Question: I would like to have labels on only the top part of my stacked bar plot.
Here is my data frame:
'''
#create data frame
building <- c("Burj
Khalifa", "Zifeng
Tower", "Bank of
America Tower",
"Burj Al Arab", "Emirates
Tower One", "New York
Times Tower",
"Emirates
Tower Two", "Rose Rayhaan
by Rotana", "The
Pinnacle",
"Minsheng
Bank Building")
occupiable<- c(585, 317, 235, 198, 241, 220, 213, 237, 265, 237)
nonoccupiable <- c(244, 133, 131, 124, 113, 99, 97, 96, 95, 94)
df.build <- data.frame(building, occupiable, nonoccupiable)
#melt data frame for stack bar plot
df.build2 <- melt(df.build, id.vars="building")
'''
And my stacked bar plot:
'''
#comparision true and percived values
ggplot(df.build2, aes(x=reorder(building, -value), y=value, fill=variable)) +
geom_bar(stat="identity") +
xlab("") +
ylab("") +
#geom_text(aes(label = c("29%" "30%", "36%", "39%", "32%", "31%", "31%", "29%", "29%", "28%")), size = 3, hjust = 0.5, vjust = 3, position = "stack") +
theme(legend.position="top") +
ggtitle("Porownanie wartosci prawdziwych i odczuwalnych")
'''

I would like to have labels like this in 'geom_text()' in my code for plotting (height of blue bar/height of whole bar). It should be placed in the blue area. How can I do it?
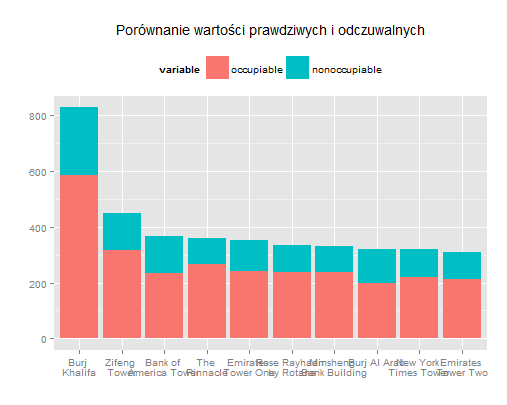
Answer: Another solution (I also changed the angle of the x-axis text):
'''
# creating percentage variables
df.build$occ.perc <- round(df.build$occupiable / (df.build$occupiable + df.build$nonoccupiable) * 100)
df.build$nonocc.perc <- round(df.build$nonoccupiable / (df.build$occupiable + df.build$nonoccupiable) * 100)
# melt data frame for stack bar plot![enter image description here][1]
df.build2 <- cbind(
melt(df.build, id = c("building"), measure = c(2:3)),
melt(df.build, id = c("building"), measure = c(4:5), value.name = "perc")
)
df.build2 <- df.build2[,-c(4,5)]
df.build2$perc <- ifelse(df.build2$variable=="occupiable", df.build2$perc==NA, df.build2$perc)
# creating the plot
ggplot(df.build2, aes(x=reorder(building, -value), y=value, fill=variable)) +
geom_bar(stat="identity") +
xlab("") +
ylab("") +
geom_text(aes(label = perc), size = 3, hjust = 0.5, vjust = 2, position = "stack") +
theme(legend.position="top", axis.text.x = element_text(angle = 45, vjust=0.5)) +
ggtitle("Porownanie wartosci prawdziwych i odczuwalnych")
'''
the result: